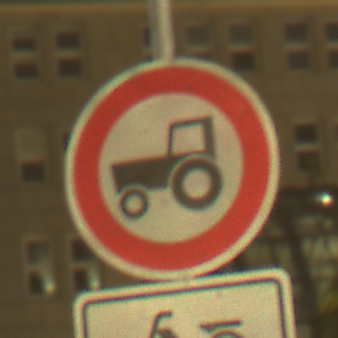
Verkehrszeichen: VerbotKraftfahrzeugeZuegeNichtSchneller25
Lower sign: EinspurigeFahrzeugeFrei2
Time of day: Night
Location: Outdoor (Urban)
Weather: Overcast
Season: NotSpecified
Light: Artificial